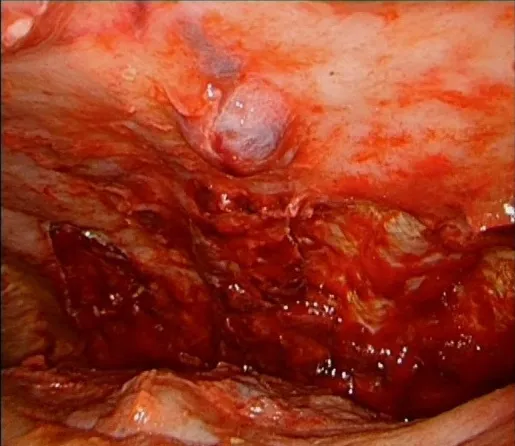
Image of the 1st video-assisted thoracoscopic surgery (VATS) after pleural biopsy showing abnormalities in the parietal pleura.
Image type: endoscopy (gi_endoscopy)